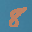
Label: 8